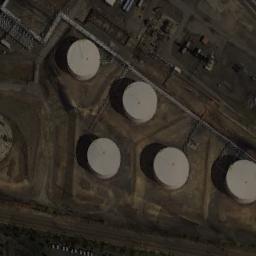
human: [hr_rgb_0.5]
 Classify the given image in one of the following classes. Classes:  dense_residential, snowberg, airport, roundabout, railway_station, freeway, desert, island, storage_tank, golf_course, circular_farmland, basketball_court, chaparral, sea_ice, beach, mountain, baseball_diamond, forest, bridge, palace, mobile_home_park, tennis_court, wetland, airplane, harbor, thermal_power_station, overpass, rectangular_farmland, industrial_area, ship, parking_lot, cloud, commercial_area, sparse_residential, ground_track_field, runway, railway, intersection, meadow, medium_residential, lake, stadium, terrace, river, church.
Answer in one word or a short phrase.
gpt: storage_tank